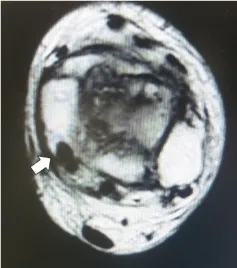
Preoperative magnetic resonance imaging (MRI) findings. T2-weighted.
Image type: radiology (mri)